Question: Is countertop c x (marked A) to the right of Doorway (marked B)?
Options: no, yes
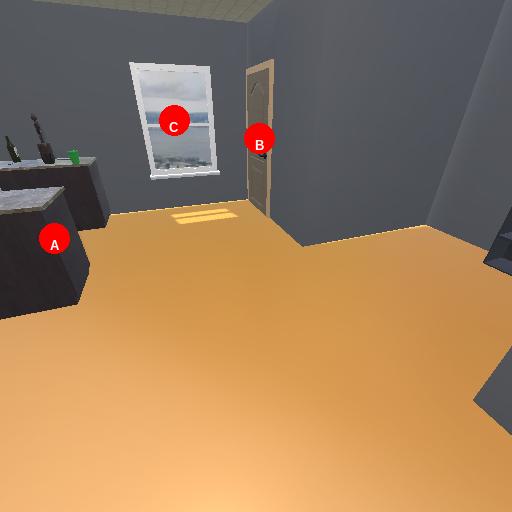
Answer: no